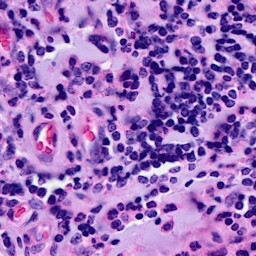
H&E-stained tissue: Breast